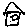
Label: house